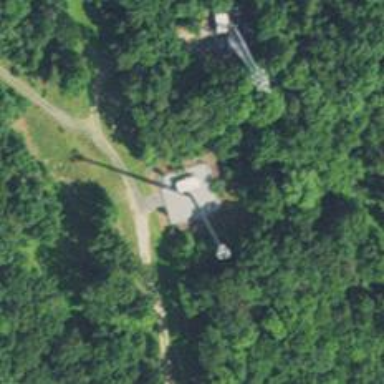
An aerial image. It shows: Communication mast tower.